Brain MRI, t2w sequence, axial 2D slice.
Patient: age 34, sex F, weight 95 kg, height 1.95 m
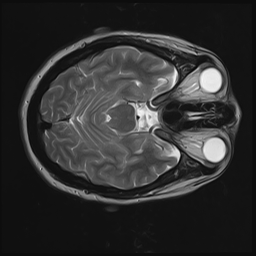